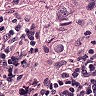
Metastatic tissue present: yes